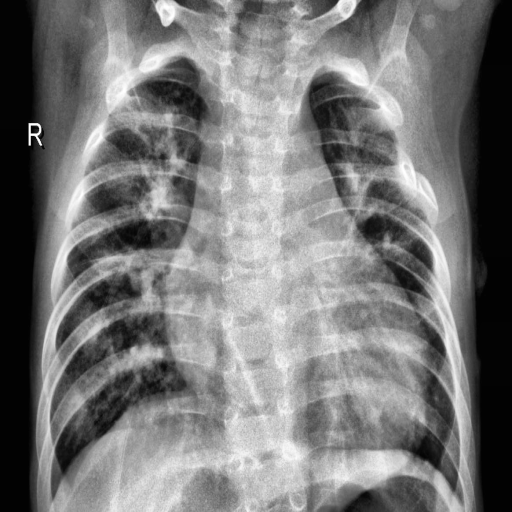
Finding: PNEUMONIA